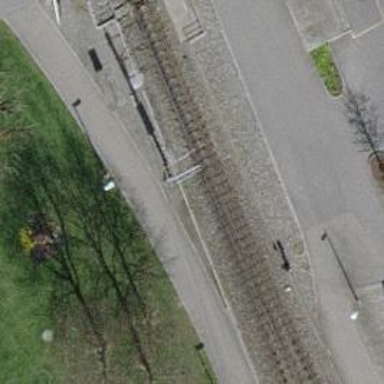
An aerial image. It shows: Narrow-gauge railway track with one electrified contact line.